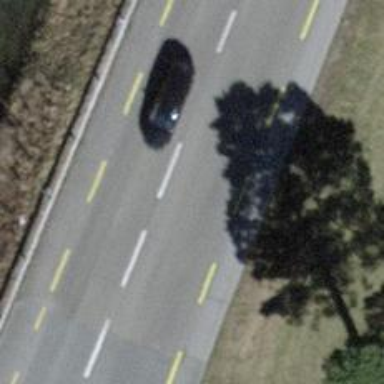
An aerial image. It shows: Primary highway with asphalt surface and designated cycle lane.